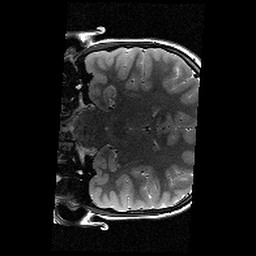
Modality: T2w
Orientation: coronal
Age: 10
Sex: female
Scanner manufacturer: siemens
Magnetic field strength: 3 T
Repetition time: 9.23 s
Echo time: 0.067 s